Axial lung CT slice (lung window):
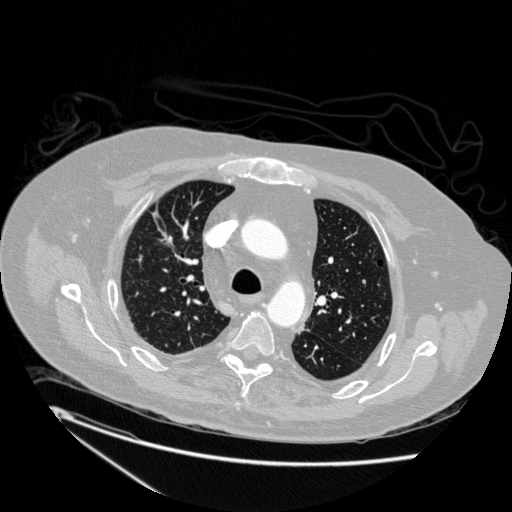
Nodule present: no